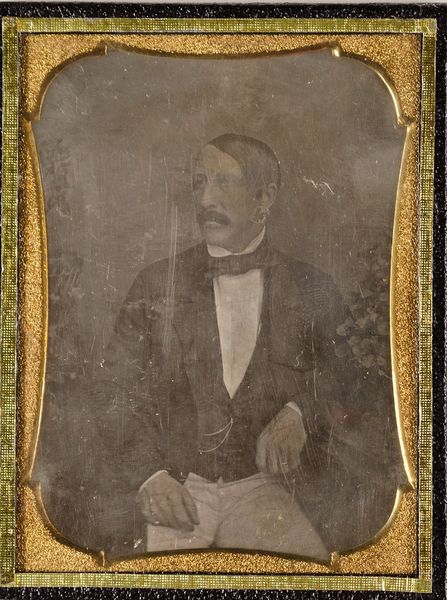
Titel: Unbekannter Mann
Standort: Hamburg
Institution: Museum für Kunst und Gewerbe Hamburg
Schlagwörter: mann, portrait, figur, foto, fotografie, photographie, photo, lichtbild, daguerreotypie, bildwerke, angewandte und bildende kunst, hessische systematik, porträt, porträtfotografie, porträtphotographie, hüftbild